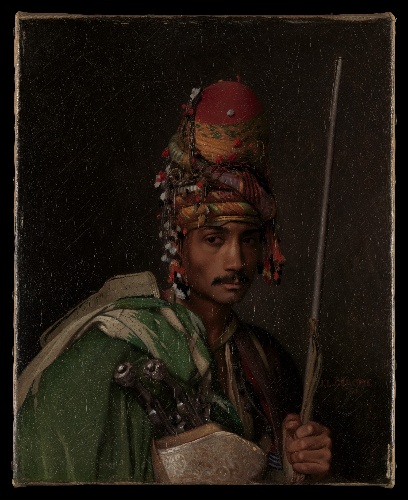
Title: Bashi-Bazouk
Artist: Jean-Léon Gérôme
Artist bio: French, Vesoul 1824–1904 Paris
Date: ca. 1868–69
Object type: Painting
Classification: Paintings
Medium: Oil on canvas
Dimensions: 10 1/4 × 8 1/2 in. (26 × 21.6 cm)
Department: European Paintings
Credit line: Gift of Kenneth Jay Lane, 2014
Accession year: 2014
Repository: Metropolitan Museum of Art, New York, NY
Tags: Soldiers|Men|Portraits|Orientalist